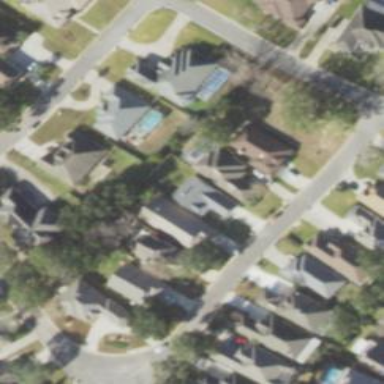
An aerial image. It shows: Single-family residential area.